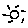
Label: sun